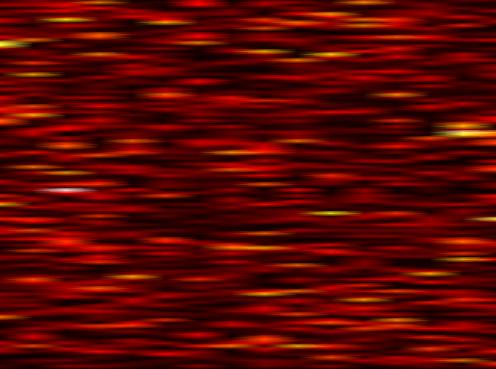
Label: UFMC